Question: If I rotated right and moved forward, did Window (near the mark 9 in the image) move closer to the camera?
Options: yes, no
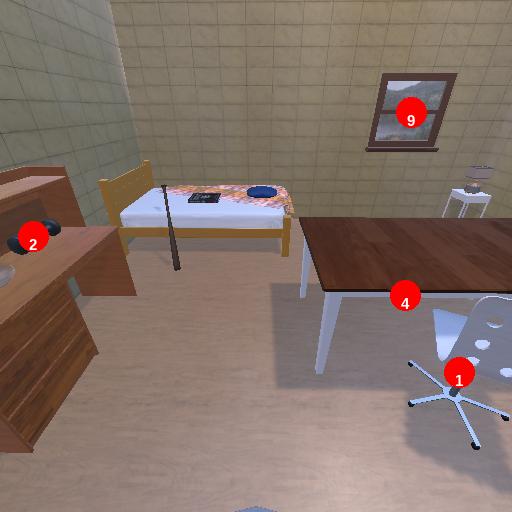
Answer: yes